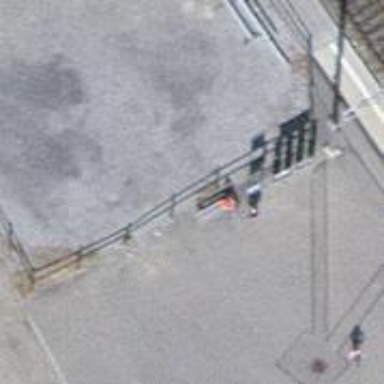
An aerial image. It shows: Bus stop with platform for public transport.